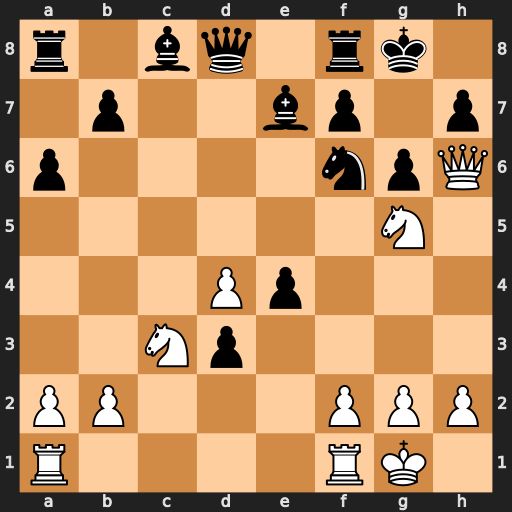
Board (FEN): r1bq1rk1/1p2bp1p/p4npQ/6N1/3Pp3/2Np4/PP3PPP/R4RK1
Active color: w
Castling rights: -
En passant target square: -
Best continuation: Ncxe4 Re8 Nxf6+ Bxf6 Qxh7+ Kf8 Qxf7#